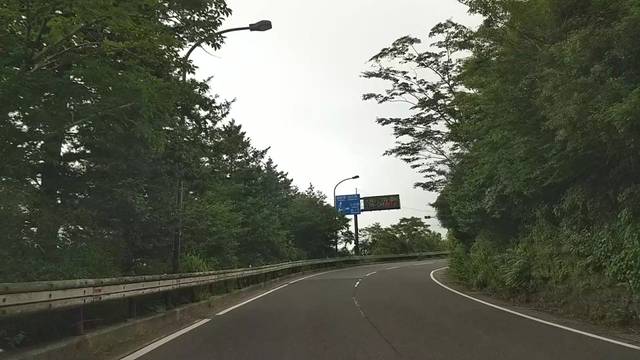
Region: Japan
Coordinates: 35.205, 139.033